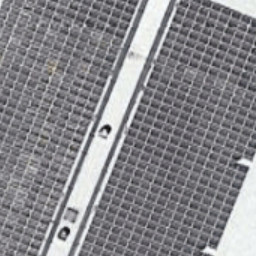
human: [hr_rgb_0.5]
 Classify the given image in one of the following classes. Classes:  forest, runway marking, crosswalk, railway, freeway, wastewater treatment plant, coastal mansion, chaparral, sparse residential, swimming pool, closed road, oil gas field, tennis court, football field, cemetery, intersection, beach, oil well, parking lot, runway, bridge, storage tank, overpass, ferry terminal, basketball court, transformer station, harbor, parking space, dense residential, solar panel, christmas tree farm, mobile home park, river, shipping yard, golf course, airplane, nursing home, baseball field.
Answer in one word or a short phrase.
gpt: solar panel